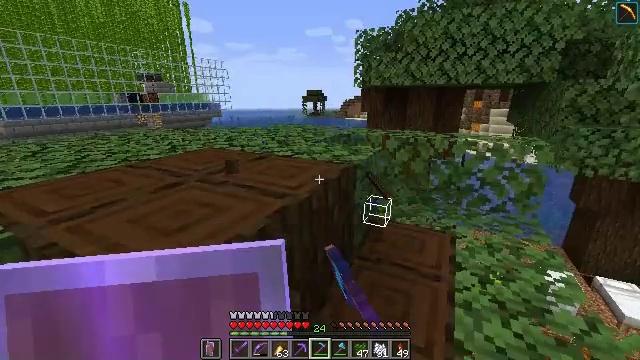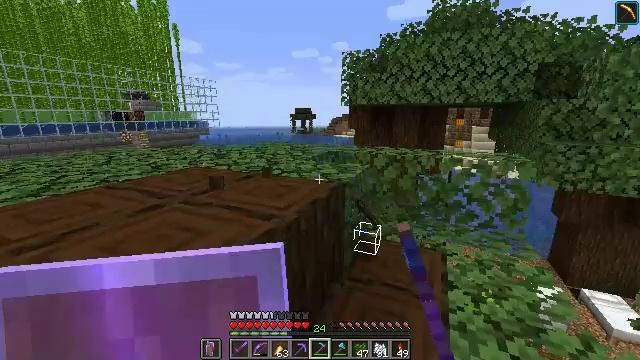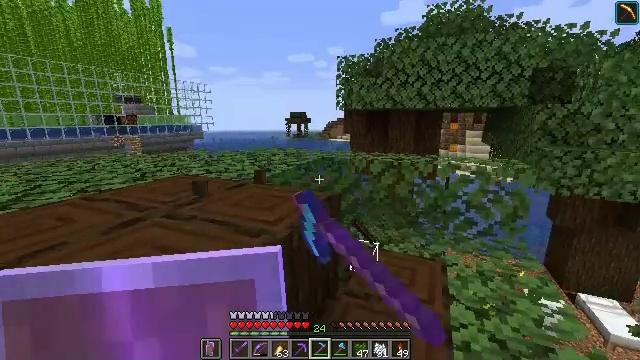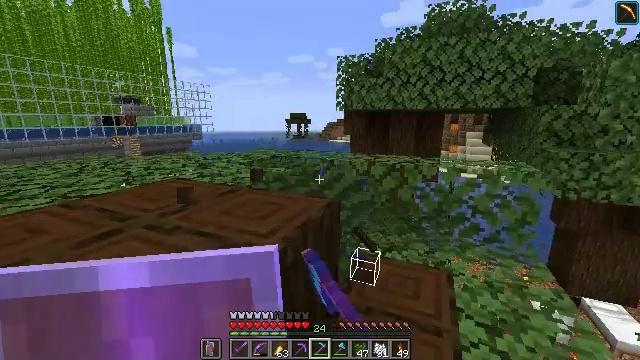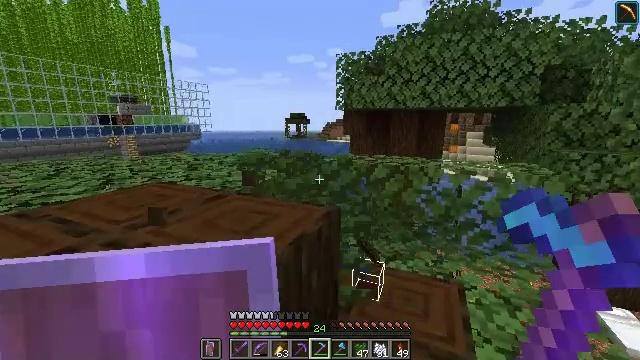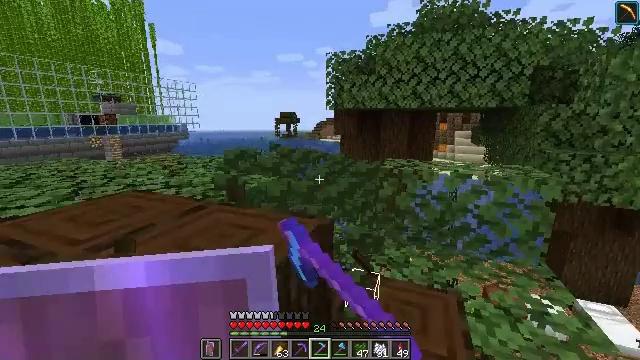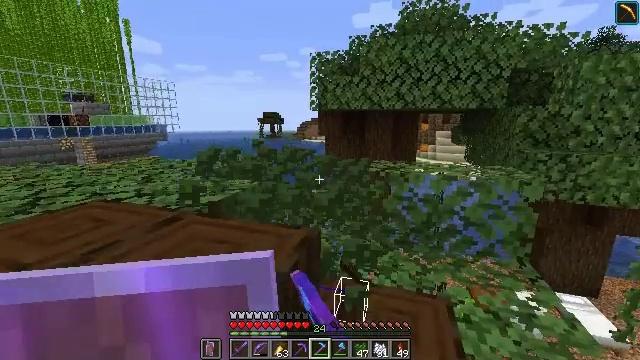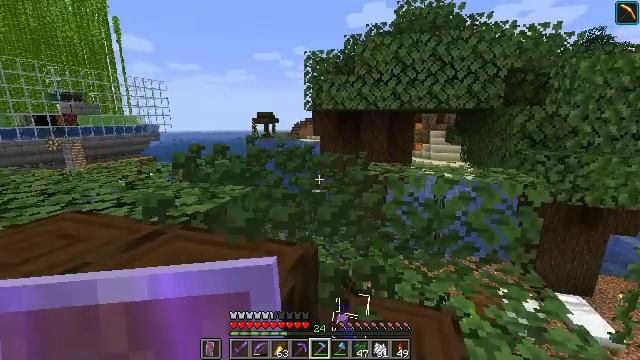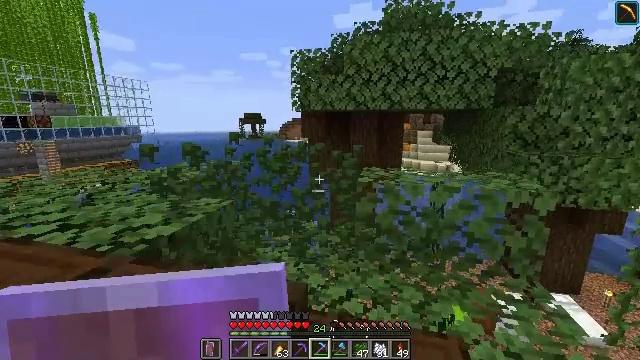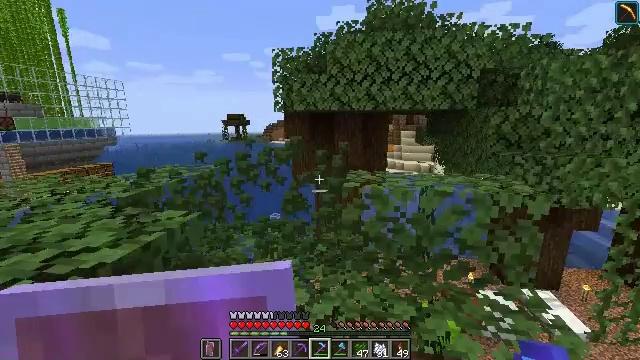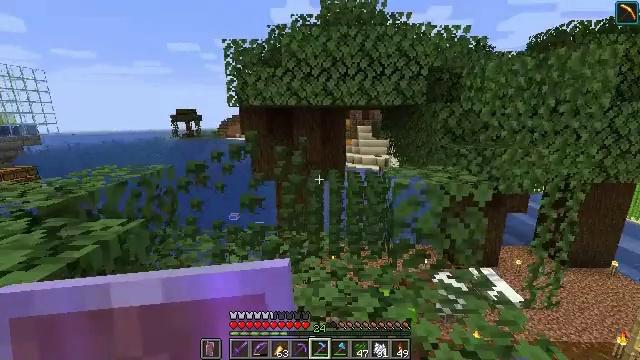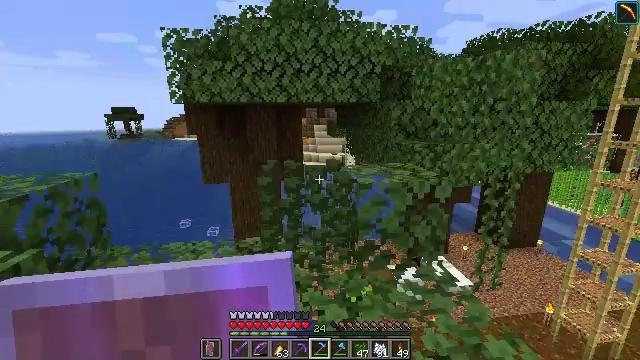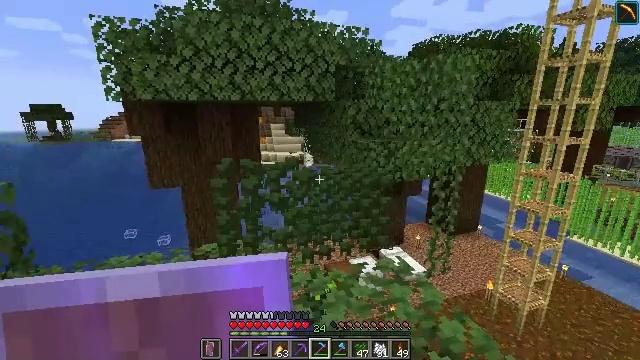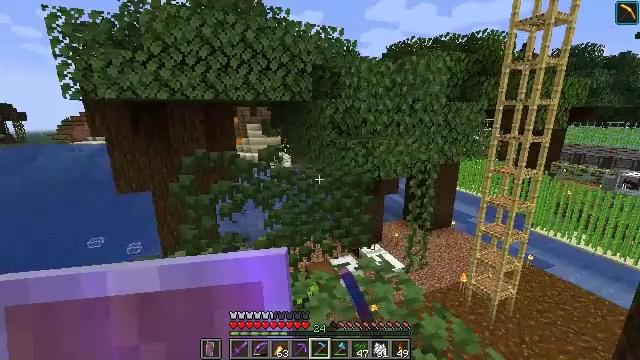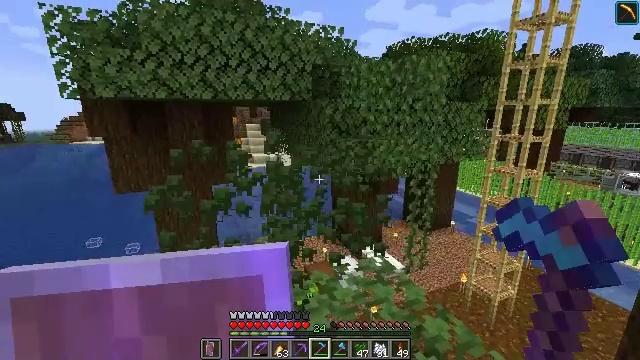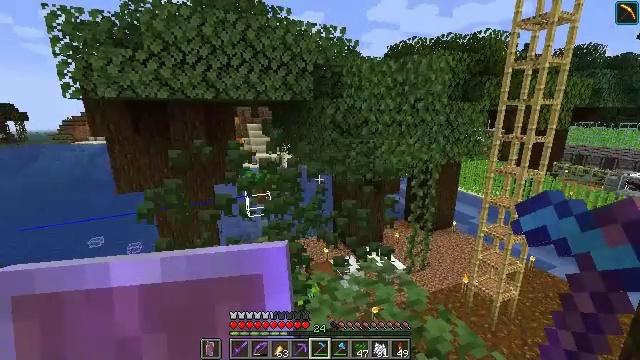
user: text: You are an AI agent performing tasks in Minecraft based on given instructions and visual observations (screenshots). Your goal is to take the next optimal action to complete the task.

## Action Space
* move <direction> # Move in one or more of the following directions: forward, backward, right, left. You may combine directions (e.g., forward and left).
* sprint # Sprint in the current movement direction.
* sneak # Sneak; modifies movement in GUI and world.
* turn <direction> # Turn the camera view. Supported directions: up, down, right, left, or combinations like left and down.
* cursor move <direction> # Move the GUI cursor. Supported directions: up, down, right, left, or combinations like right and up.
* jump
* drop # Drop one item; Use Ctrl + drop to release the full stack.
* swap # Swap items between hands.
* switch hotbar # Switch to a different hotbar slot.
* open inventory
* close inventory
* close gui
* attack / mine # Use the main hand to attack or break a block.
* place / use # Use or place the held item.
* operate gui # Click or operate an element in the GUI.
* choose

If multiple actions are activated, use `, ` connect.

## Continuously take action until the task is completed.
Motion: motion action
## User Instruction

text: Mine dark oak leaves from the tree.
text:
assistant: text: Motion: move forward, turn right and up, attack / mine
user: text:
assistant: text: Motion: move forward, turn right, attack / mine
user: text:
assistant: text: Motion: move forward, attack / mine
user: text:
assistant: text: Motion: move forward, attack / mine
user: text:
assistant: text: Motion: move forward, turn right, attack / mine
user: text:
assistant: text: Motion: move forward, turn right, attack / mine
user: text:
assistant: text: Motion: move forward, turn right, attack / mine
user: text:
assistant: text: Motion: move forward, turn right, attack / mine
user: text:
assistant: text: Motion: move forward, turn right, attack / mine
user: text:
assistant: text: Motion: move forward, turn right and down, attack / mine
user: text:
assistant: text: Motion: turn right, attack / mine
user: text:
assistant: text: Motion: turn right, attack / mine
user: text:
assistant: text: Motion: turn right, attack / mine
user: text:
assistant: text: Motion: attack / mine
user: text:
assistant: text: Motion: attack / mine
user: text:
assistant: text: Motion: turn left, attack / mine
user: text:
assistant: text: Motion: turn left, attack / mine
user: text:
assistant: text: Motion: attack / mine
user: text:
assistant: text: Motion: attack / mine
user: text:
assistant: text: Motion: attack / mine
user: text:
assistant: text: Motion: turn left, attack / mine
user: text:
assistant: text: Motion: turn left, attack / mine
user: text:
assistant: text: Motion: turn left and down
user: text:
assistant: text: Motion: move forward, turn left
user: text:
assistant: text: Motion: move forward, turn left
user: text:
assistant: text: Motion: move forward and move right, turn left
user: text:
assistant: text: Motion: move forward and move right
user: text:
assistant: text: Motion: move right
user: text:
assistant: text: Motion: move right, turn left
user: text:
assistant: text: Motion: turn left